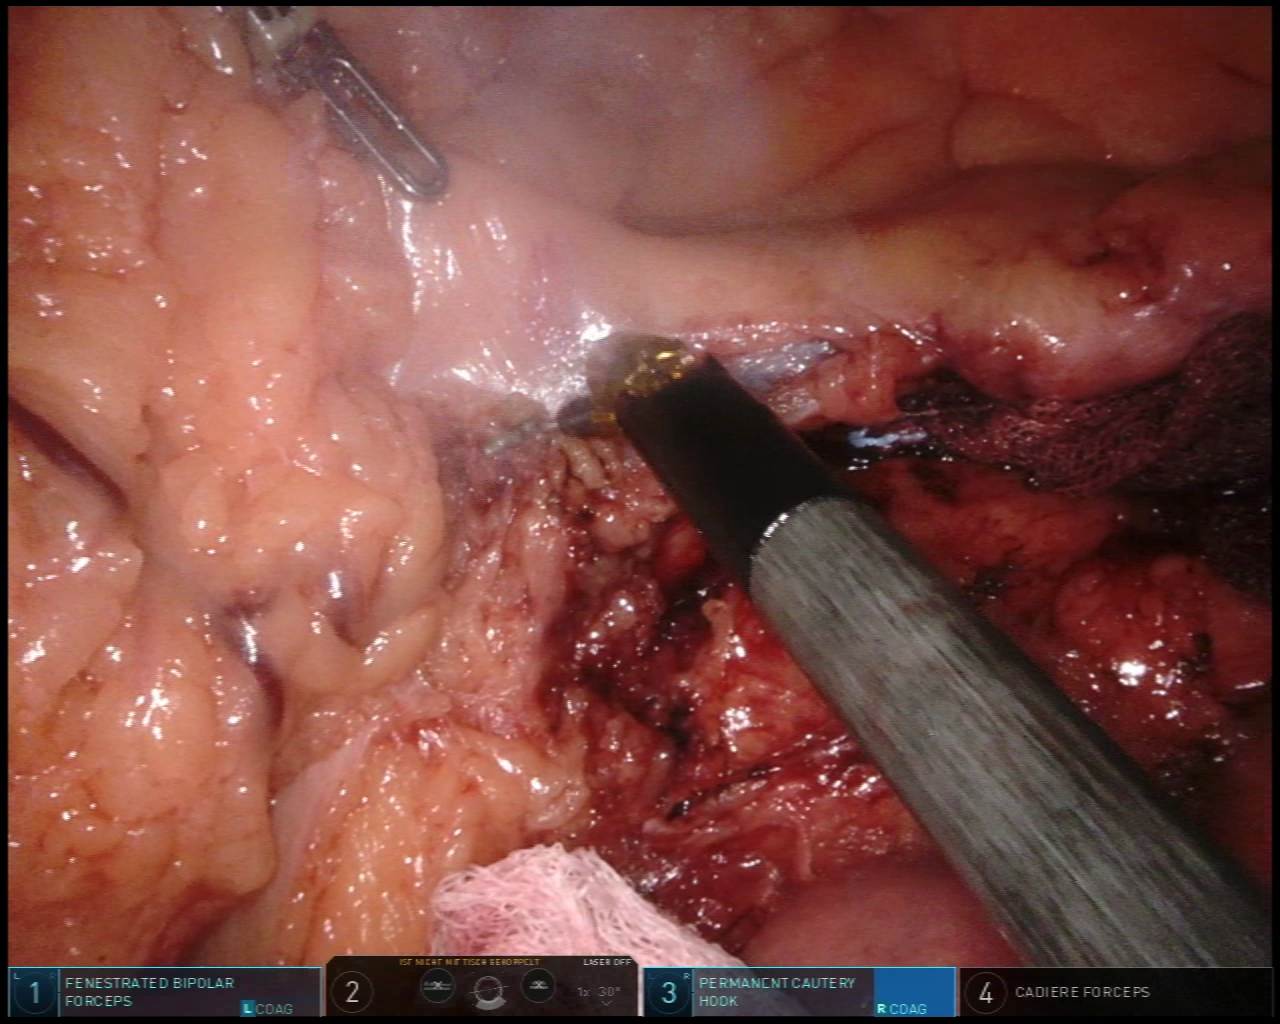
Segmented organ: intestinal_veins
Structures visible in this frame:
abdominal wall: no
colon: no
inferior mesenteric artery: no
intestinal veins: yes
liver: no
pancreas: no
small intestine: yes
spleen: no
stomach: no
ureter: no
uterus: no
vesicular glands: no